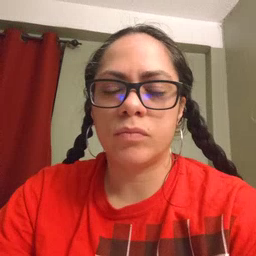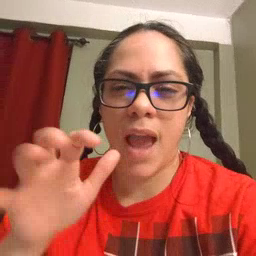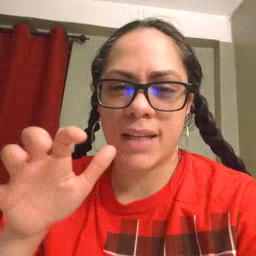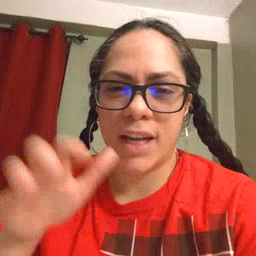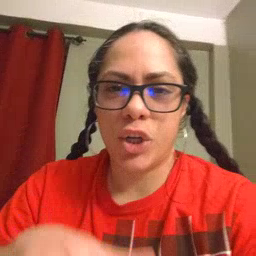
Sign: alligator